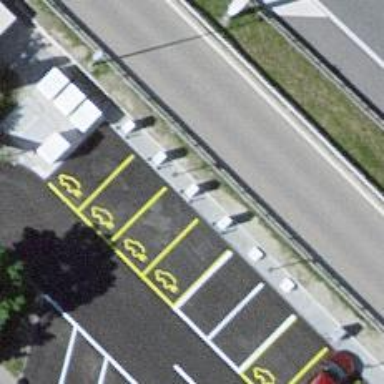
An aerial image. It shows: Charging station.